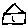
Label: house